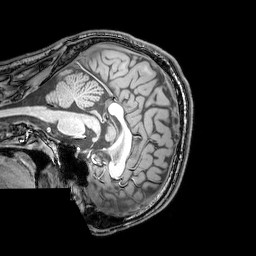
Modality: T1w
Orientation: sagittal
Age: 22
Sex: male
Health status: healthy
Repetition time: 0.081 s
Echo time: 0.037 s